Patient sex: M
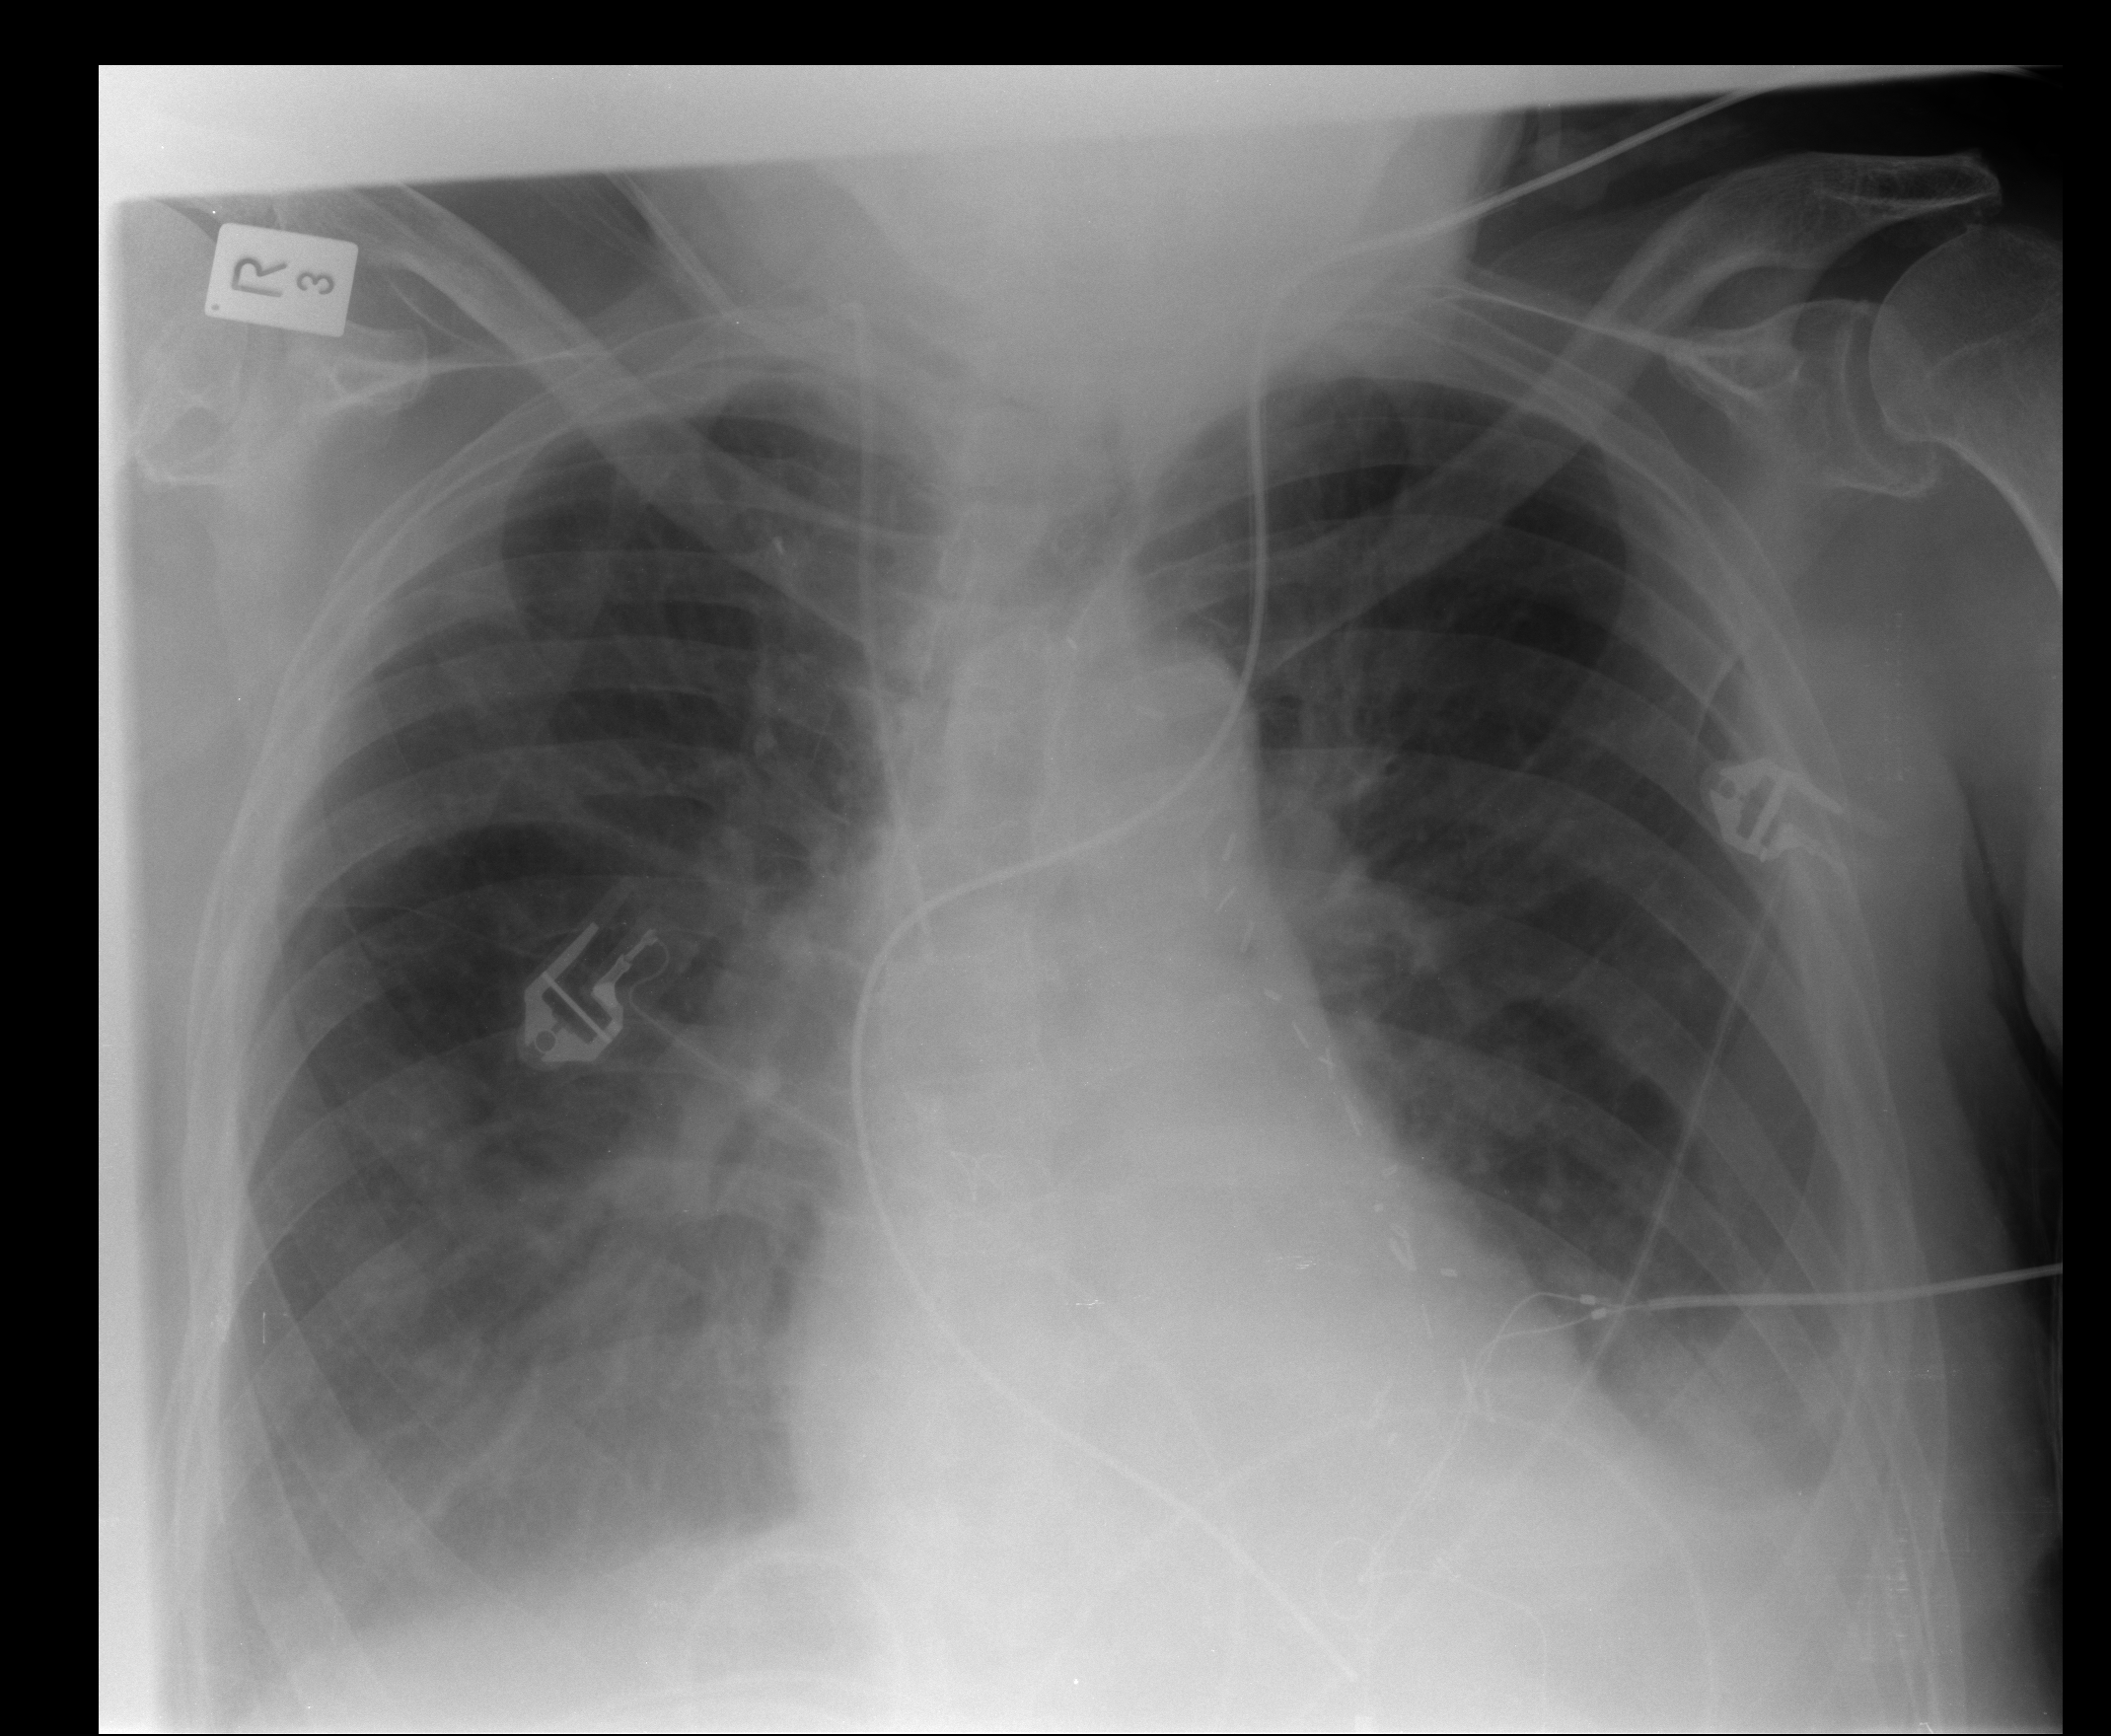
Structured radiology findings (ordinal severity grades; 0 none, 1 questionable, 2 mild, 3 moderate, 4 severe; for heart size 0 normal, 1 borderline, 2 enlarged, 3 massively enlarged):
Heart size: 0
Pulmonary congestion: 2
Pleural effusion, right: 2
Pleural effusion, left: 2
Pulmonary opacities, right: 0
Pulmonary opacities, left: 0
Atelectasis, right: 2
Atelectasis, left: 2